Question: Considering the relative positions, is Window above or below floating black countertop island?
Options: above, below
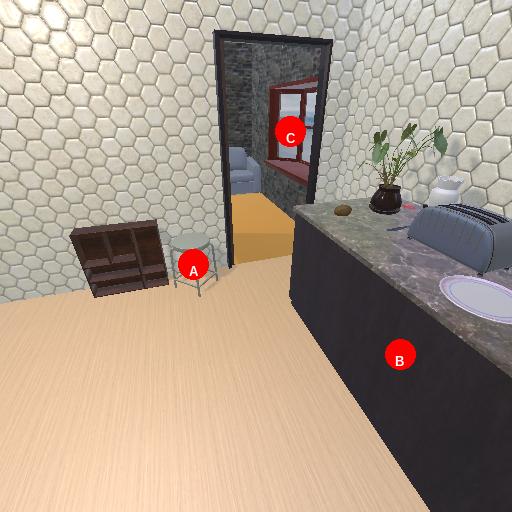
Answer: above